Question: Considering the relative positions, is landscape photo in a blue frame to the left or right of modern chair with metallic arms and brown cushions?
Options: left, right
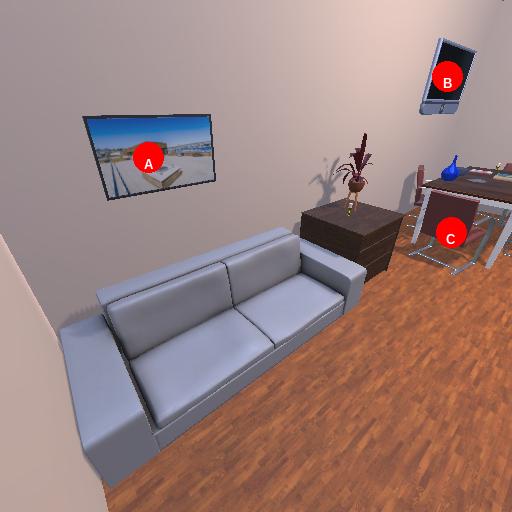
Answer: left